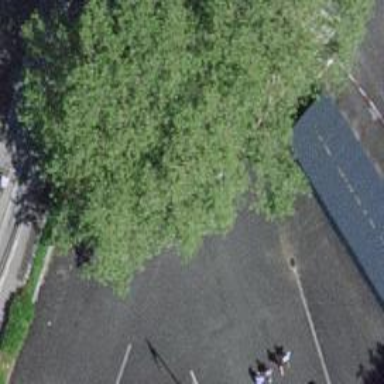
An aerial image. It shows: Bollard.